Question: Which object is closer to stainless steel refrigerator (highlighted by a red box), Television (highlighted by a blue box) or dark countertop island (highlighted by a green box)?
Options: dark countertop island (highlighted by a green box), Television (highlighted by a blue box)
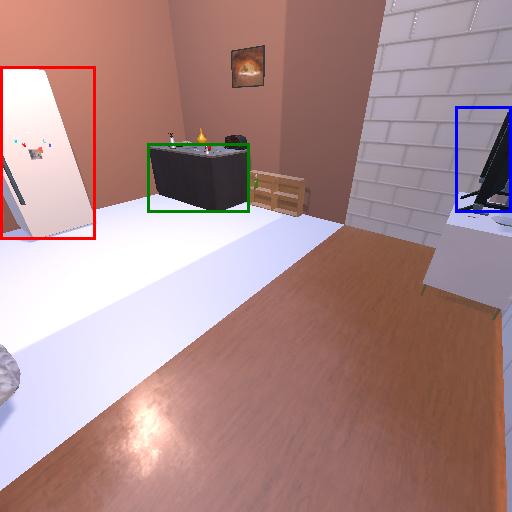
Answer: dark countertop island (highlighted by a green box)